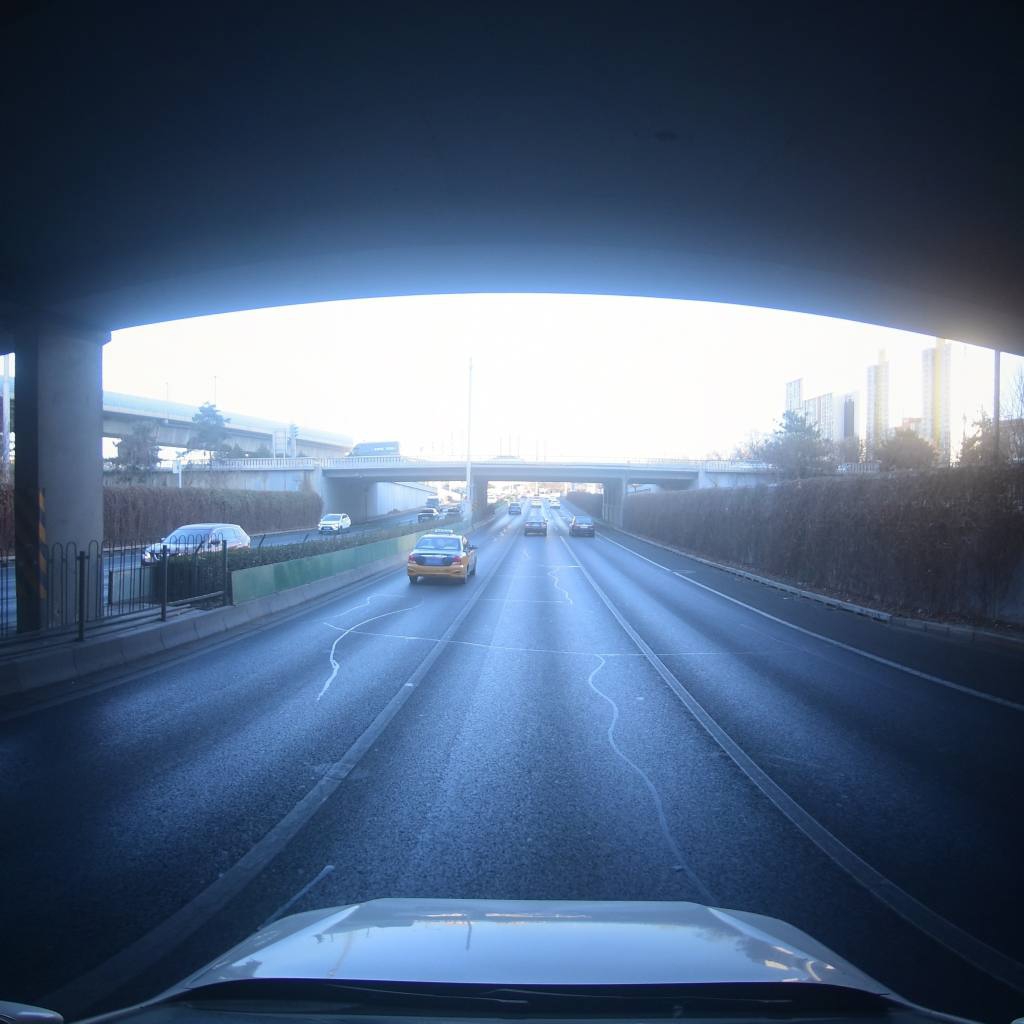
Region: Fengtai
Road damage annotations: longitudinal patch, longitudinal patch, longitudinal patch, longitudinal patch, longitudinal patch, transverse patch, transverse patch